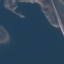
Label: SeaLake